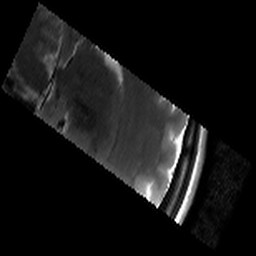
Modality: T2w
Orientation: sagittal
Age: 22
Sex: female
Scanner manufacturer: siemens
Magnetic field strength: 3 T
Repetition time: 8.02 s
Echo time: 0.08 s